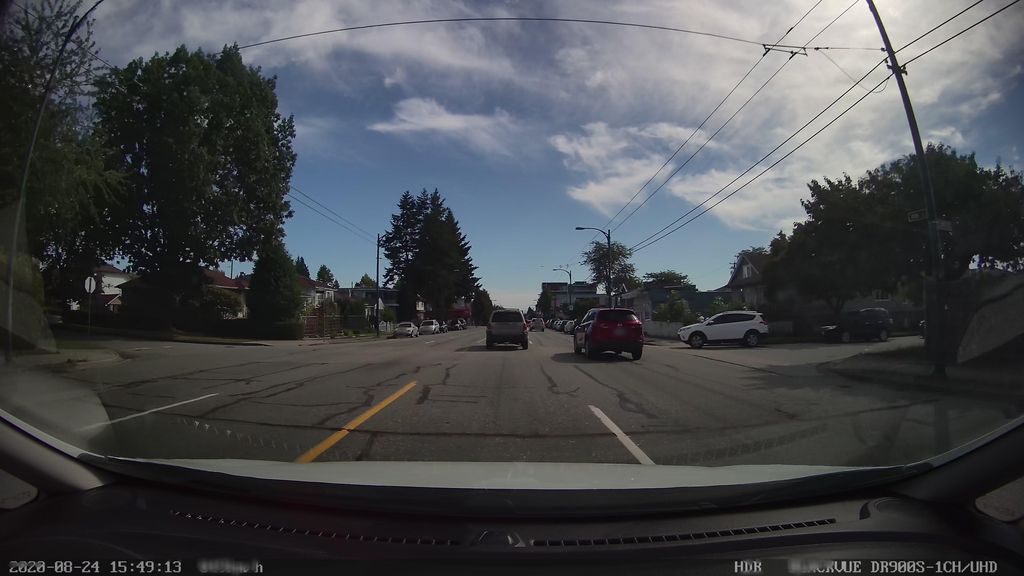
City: vancouver